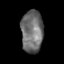
Tissue: skin
Cell type: Others
Senescence score: 0.7314
Nuclear area (px): 910
Mean DAPI intensity: 109.953